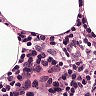
Metastatic tissue present: no